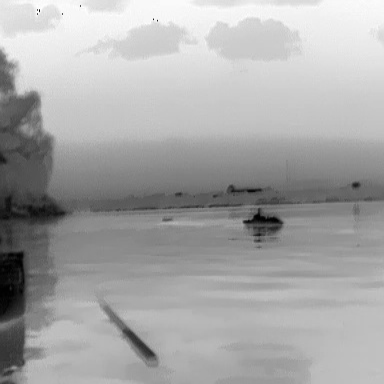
There are three objects shown in the infrared image, including a fishing_boat, a canoe, and a warship.